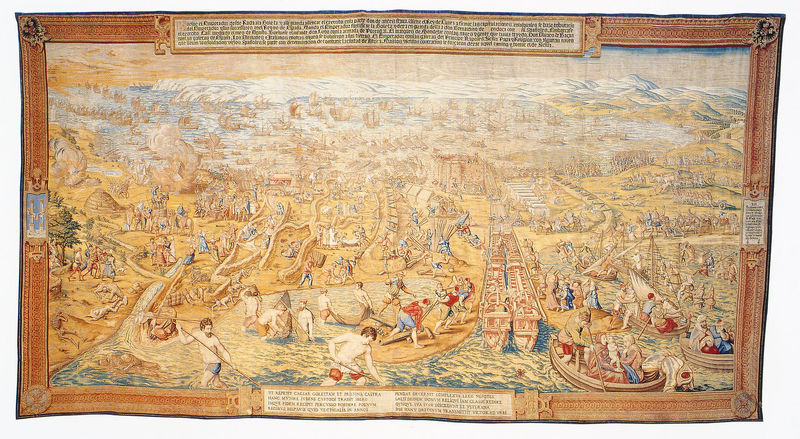
Titel: Der Tunis-Feldzug Karls V.; Die Wiedereinschiffung in Goleta
Künstler: Jan Cornelisz Vermeyen
Institution: Madrid, Palacio Real, Patrimonio Nacional
Schlagwörter: baum, blau, mann, meer, wasser, fluss, gelb, menschen, sand, stadt, männer, orange, eis, rot, tuch, beige, teppich, bart, wand, rahmen, kanal, qualm, rauch, land, gold, stoff, arbeit, boot, boote, ruder, schiffe, schrift, segel, stab, fischer, netze, berge, gebirge, krieg, wandteppich, text, gewebe, zelte, flüße, #mmer